Field crop: maize
Growth stage: 2
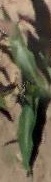
Species: maize